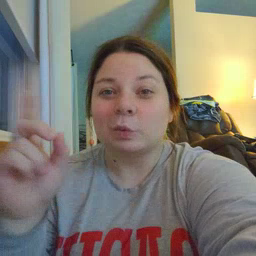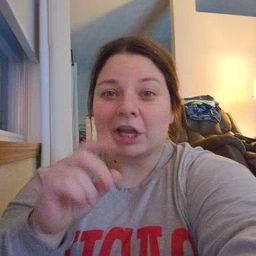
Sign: where